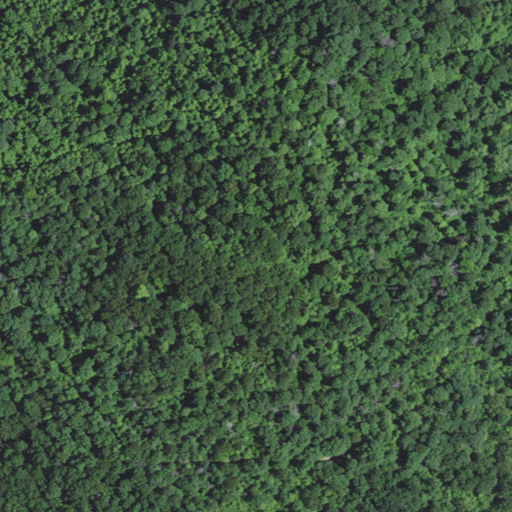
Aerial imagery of mountain in Kentucky named Limestone Knob containing deciduous forest and mixed forest